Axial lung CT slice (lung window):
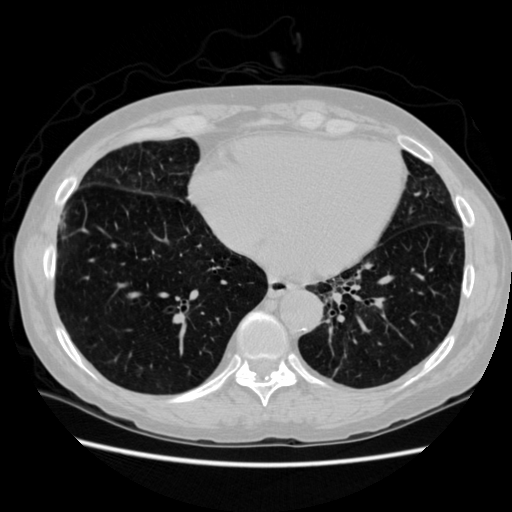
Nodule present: no